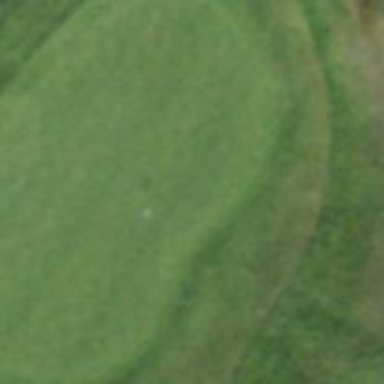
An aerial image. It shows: View of golf hole.